Field crop: maize
Growth stage: 2
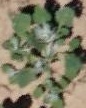
Species: chenopodium